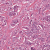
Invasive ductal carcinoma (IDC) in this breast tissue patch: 1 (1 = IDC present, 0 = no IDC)